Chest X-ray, AP view. Patient: 22 years old, sex F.
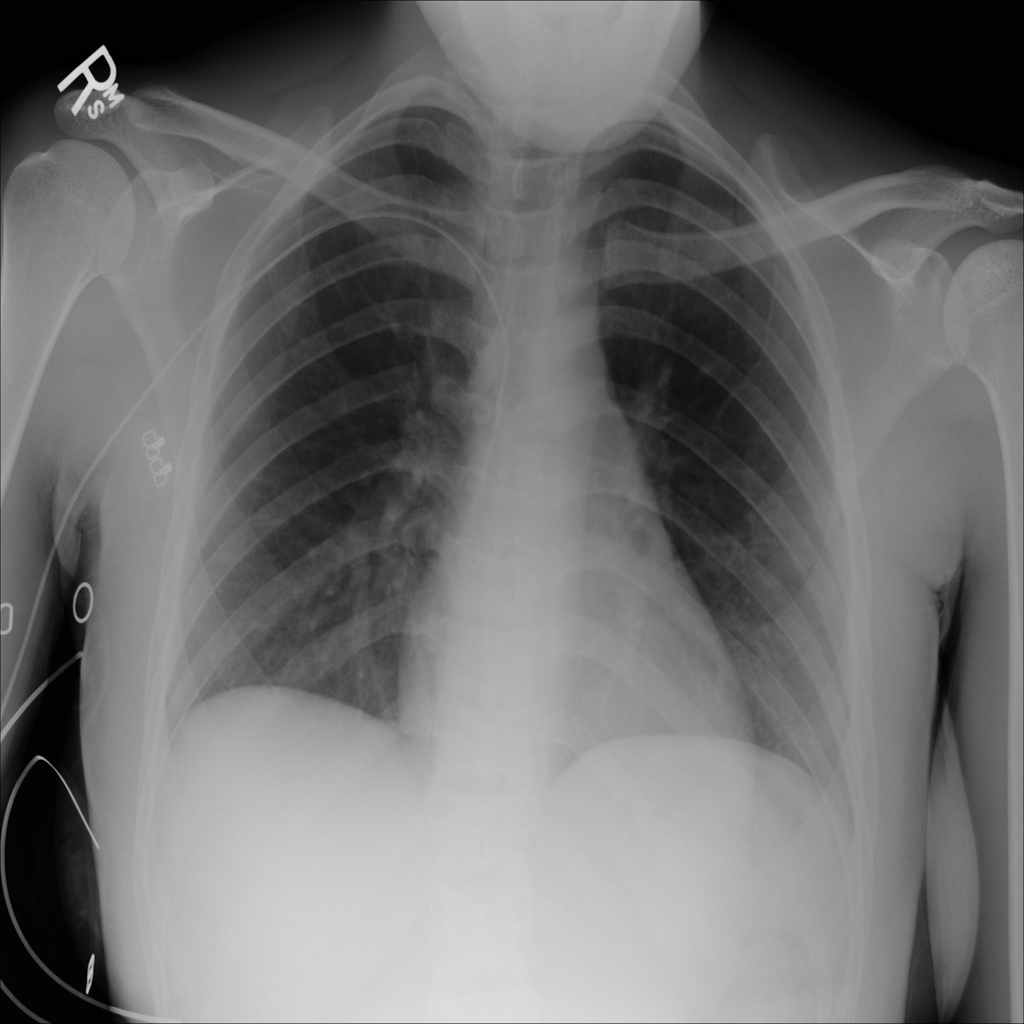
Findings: No Finding